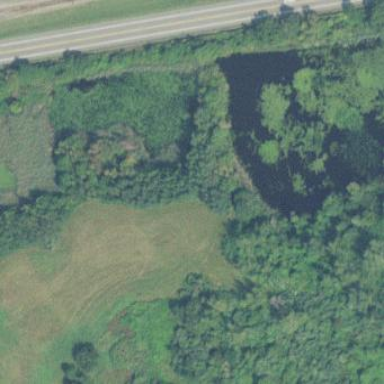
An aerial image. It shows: Peaceful pond surrounded by nature.